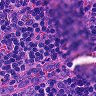
Metastatic tissue present: no